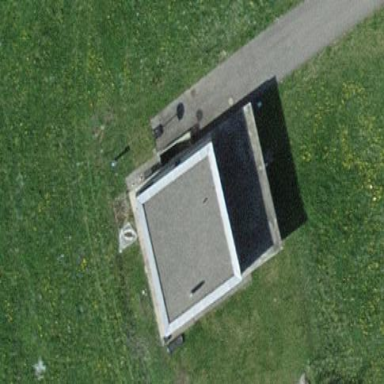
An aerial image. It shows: Detached building with flat roof.